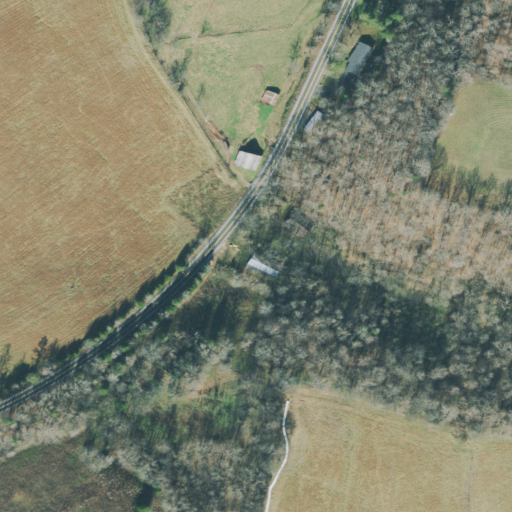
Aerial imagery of valley in Tennessee named Biffle Hollow containing deciduous forest, pasture, open development, mixed forest, and low intensity development